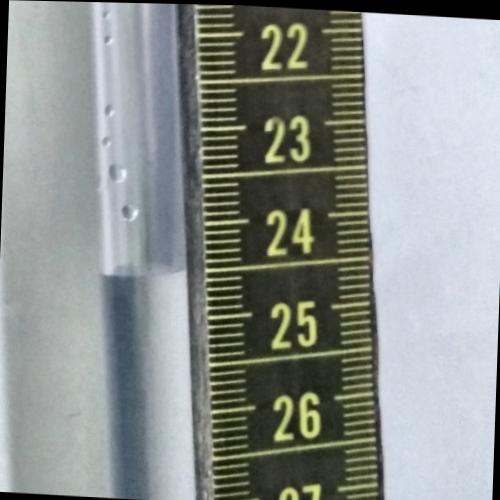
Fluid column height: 24.5 cm